Question:
First off, a lil about me, i'm very new to GUI programming, especially with C++ Builder. i have a tframe that contains a row of cells, just like the picture above. there is a + button, and when pressed a cell is only added to the last column as shown. I was wondering if it is possible to change the size of the tframe during run time as the last column gets bigger and bigger. the tframe has to start off to be the size of one row of cells. there can be no scrollbar for this tframe. it simply has to expand in height as cells are added to the last column.
thanks in advanced.
---
more info.
here's the coding for the tframe itself that adds the red cells (which is also another tframe jsut fyi). this tframe is also being added to a scroll box. for a better understanding refer to the picture in <URL>. the ultimate goal is to create a tree structure of tframes.
the tframe in this particular quest is the tframe to the most right in the picture of the other question.
'''
__fastcall TTreeTframe::TTreeTframe(TComponent* Owner)
: TFrame(Owner)
{
AddCells();
}
//---------------------------------------------------------------------------
void __fastcall TTreeTframe::AddCells()
{
//this part adds the cells in the tframe (red boxes in the picture)
int tempCellRow = 0;
TCells* NewCellRow = new TCells (this);
NewCellRow->Parent=this;
TComponentEnumerator * ParentEnum = this->GetEnumerator();
while(ParentEnum->MoveNext())
{
tempCellRow++;
}
NewCellRow->SetIndex(tempCellRow);
NewCellRow->Name = "Cell" + IntToStr(tempCellRow);
NewCellRow->Top = (NewCellRow->Height) * (tempCellRow-9);
NewCellRow->Left = 213;
NewCellRow->OnClose = &DeleteCell;
}
void __fastcall TTreeTframe::DeleteCell(TObject *Sender)
{
//this part deletes the cells when the delete button is pressed. As
//mentioned the red boxes themselves are also tframe, and in that
//tframe is a TEdit with a delete button. just so u know where the
//delete button is located
TCells* TCurrent = NULL;
int CellRow = 0;
TCells* NewCellRow = (TCells*)Sender;
CellRow = NewCellRow->GetIndex();
NewCellRow->Name = "";
TComponentEnumerator * ParentEnum = NewCellRow->Parent->GetEnumerator();
while(ParentEnum->MoveNext())
{
TCurrent = (TCells*)ParentEnum->GetCurrent();
if(TCurrent->GetIndex() > CellRow )
{
TCurrent->SetIndex(TCurrent->GetIndex() - 1);
TCurrent->Top -= (NewCellRow->Height);
TCurrent->Name = "DistIPCell" + IntToStr(TCurrent->GetIndex());
}
}
}
//---------------------------------------------------------------------------
void __fastcall TTreeTframe::btnAddCellsClick(TObject *Sender)
{
// this is what the red + does
AddCells();
}
//---------------------------------------------------------------------------
// the rest of this is for the propose of deleting this tframe from the tree structure
void __fastcall TTreeTframe::btnRemoveClick(TObject *Sender)
{
if (FOnClose != NULL)
{
FOnClose(this);
}
PostMessage(Handle, CM_RELEASE, 0, 0);
}
//---------------------------------------------------------------------------
void __fastcall TTreeTframe::WndProc(TMessage &Message)
{
if (Message.Msg == CM_RELEASE)
{
delete this;
return;
}
TFrame::WndProc(Message);
}
//---------------------------------------------------------------------------
void __fastcall TTreeTframe::SetIndex(int TypeRow)
{
this->TypeRow = TypeRow;
}
int __fastcall TTreeTframe::GetIndex()
{
return this->TypeRow;
}
//---------------------------------------------------------------------------
'''
it's a bit tricky to explain this, so if u need clarification just let me know, thanks.
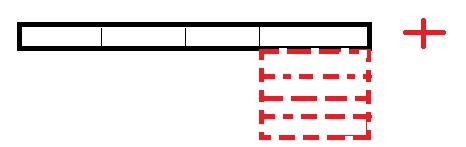
Answer: Like any other UI control, 'TFrame' has published 'Width' and 'Height' properties available that you can set at design-time and at run-time.